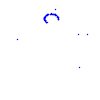
Particle: proton